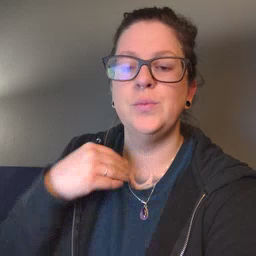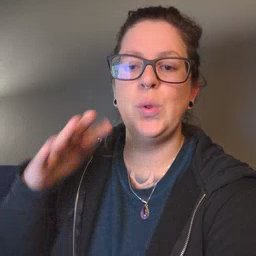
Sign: snow